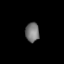
Tissue: lung
Cell type: Endothelial cells
Senescence score: 0.6025
Nuclear area (px): 260
Mean DAPI intensity: 119.492